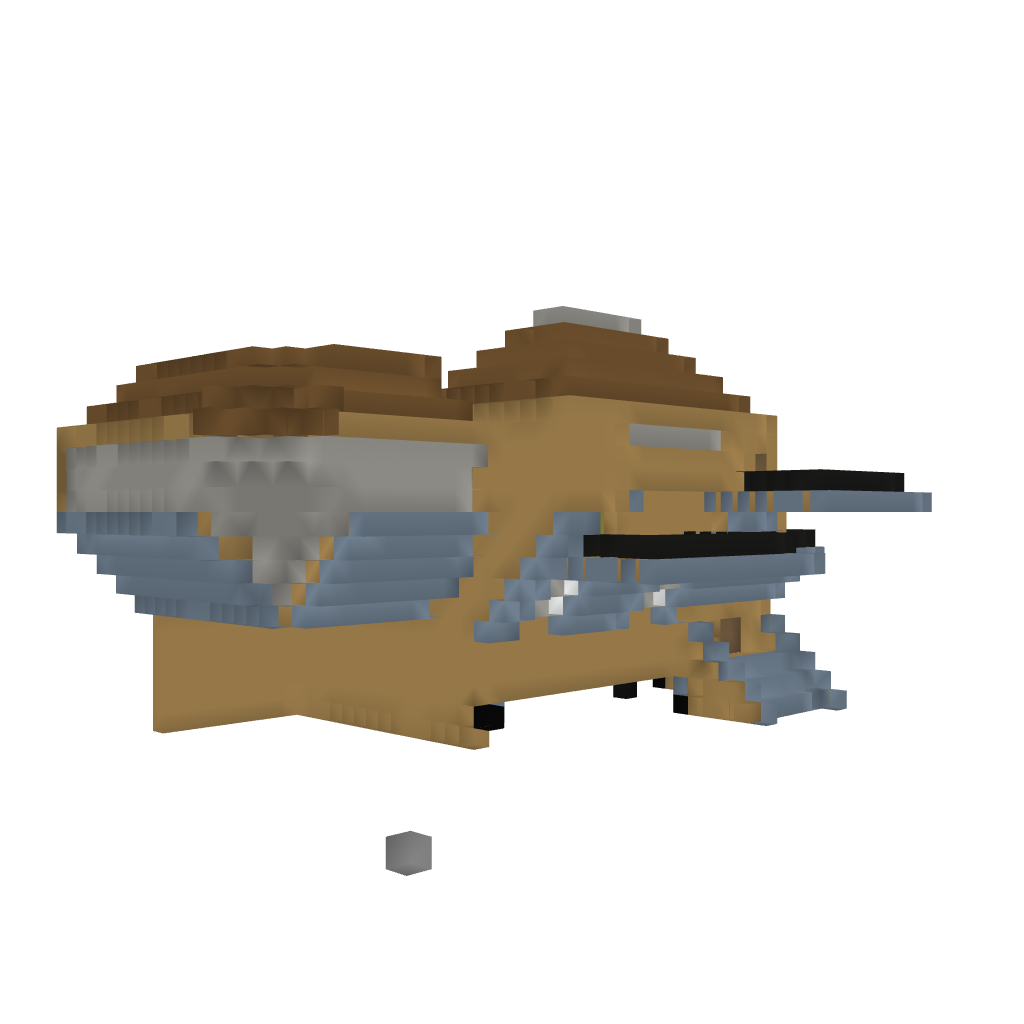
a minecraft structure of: Survival Wooden House